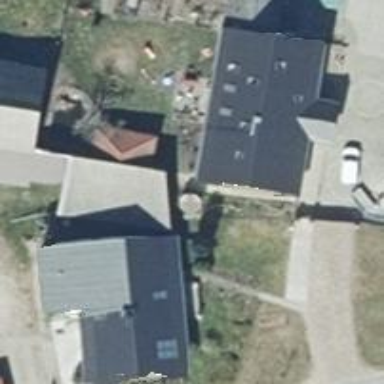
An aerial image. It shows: Gabled house with the roof oriented along the building.